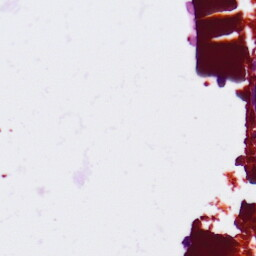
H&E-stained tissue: Lung